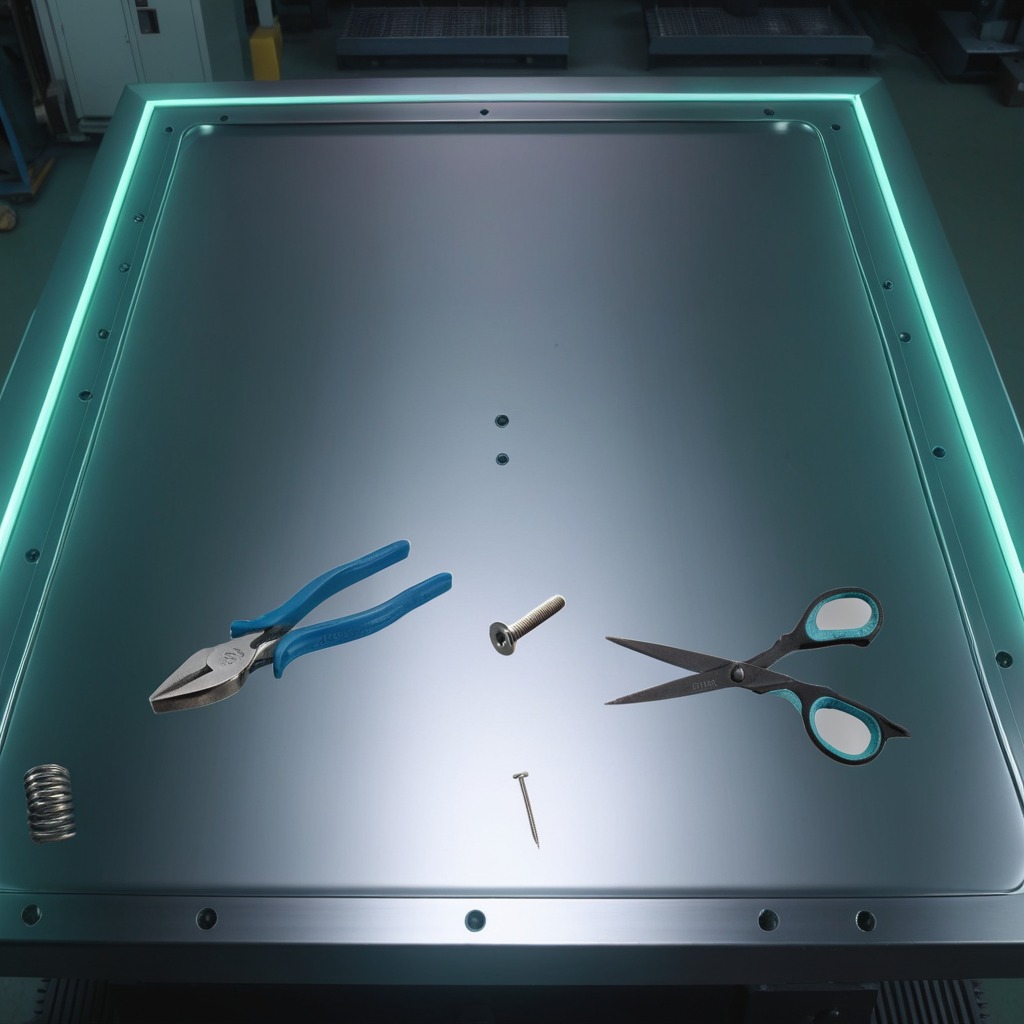
A machine screw, an iron nail, pliers, a coiled metal spring, and a pair of scissors are lying on a metal table in a machine shop under fluorescent lights.